Question: I've never worked with Java drawing methods before, so I decided to dive in and create an analog clock as a PoC. In addition to the hands, I draw a clock face that includes tick marks for minutes/hours. I use simple sin/cos calculations to determine the position of the lines around the circle.
However, I've noticed that since the minute tick-marks are very short, the angle of the lines looks wrong. I'm certain this is because both 'Graphics2D.drawLine()' and 'Line2D.double()' methods cannot draw with subpixel accuracy.
I know I can draw lines originating from the center and masking it out with a circle (to create longer, more accurate lines), but that seems like such an inelegant and costly solution. I've done some research on how to do this, but the best answer I've come across is to use an 'AffineTransform'. I assume I could use an 'AffineTransform' with rotation only, as opposed to having to perform a supersampling.
Is this the only/best method of drawing with sub-pixel accuracy? Or is there a potentially faster solution?
'RenderingHint''Graphics2D'
As requested, here is a little bit of the code (not fully optimized as this was just a PoC):
'''
diameter = Math.max(Math.min(pnlOuter.getSize().getWidth(),
pnlOuter.getSize().getHeight()) - 2, MIN_DIAMETER);
for (double radTick = 0d; radTick < 360d; radTick += 6d) {
g2d.draw(new Line2D.Double(
(diameter / 2) + (Math.cos(Math.toRadians(radTick))) * diameter / 2.1d,
(diameter / 2) + (Math.sin(Math.toRadians(radTick))) * diameter / 2.1d,
(diameter / 2) + (Math.cos(Math.toRadians(radTick))) * diameter / 2.05d,
(diameter / 2) + (Math.sin(Math.toRadians(radTick))) * diameter / 2.05d));
} // End for(radTick)
'''
Here's a screenshot of the drawing. It may be somewhat difficult to see, but look at the tick mark for 59 minutes. It is perfectly vertical.

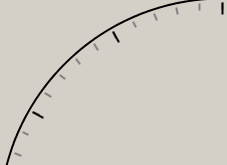
Answer: > Line2D.double() methods cannot draw
with subpixel accuracy.
Wrong, using <URL> the Graphics2D object can draw "subpixel" accuracy with the shape 'Line2D'.
---
> I assume I could use an
AffineTransform with rotation only, as
opposed to having to perform a
supersampling. Is this the only/best
method of drawing with sub-pixel
accuracy? Or is there a potentially
faster solution?
I think you are missing somthing here. The Graphics2D object already holds a 'AffineTransform' and it is using it for drawing actions and its cheap performance wise.
---
But to get back to you what is missing from your code - this is missing:
'''
g2d.setRenderingHint(RenderingHints.KEY_STROKE_CONTROL,
RenderingHints.VALUE_STROKE_PURE);
'''
---
Below is a self contained example that produces this picture:

'''
public static void main(String[] args) throws Exception {
final JFrame frame = new JFrame("Test");
frame.add(new JComponent() {
@Override
protected void paintComponent(Graphics g) {
super.paintComponent(g);
Graphics2D g2d = (Graphics2D) g;
System.out.println(g2d.getTransform());
g2d.setRenderingHint(RenderingHints.KEY_ANTIALIASING,
RenderingHints.VALUE_ANTIALIAS_ON);
g2d.setRenderingHint(RenderingHints.KEY_STROKE_CONTROL,
RenderingHints.VALUE_STROKE_PURE);
double dia = Math.min(getWidth(), getHeight()) - 2;
for (int i = 0; i < 60 ; i++) {
double angle = 2 * Math.PI * i / 60;
g2d.draw(new Line2D.Double(
(dia / 2) + Math.cos(angle) * dia / 2.1d,
(dia / 2) + Math.sin(angle) * dia / 2.1d,
(dia / 2) + Math.cos(angle) * dia / 2.05d,
(dia / 2) + Math.sin(angle) * dia / 2.05d));
}
g2d.draw(new Ellipse2D.Double(1, 1, dia - 1, dia - 1));
}
});
frame.setDefaultCloseOperation(JFrame.EXIT_ON_CLOSE);
frame.setSize(400, 400);
frame.setVisible(true);
}
'''